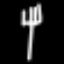
Label: fork